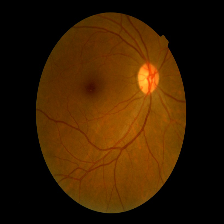
Diabetic retinopathy grade: Mild